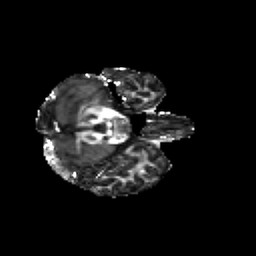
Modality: FA
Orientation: axial
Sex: female
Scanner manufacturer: siemens
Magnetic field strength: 3 T
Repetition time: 5 s
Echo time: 0.071 s